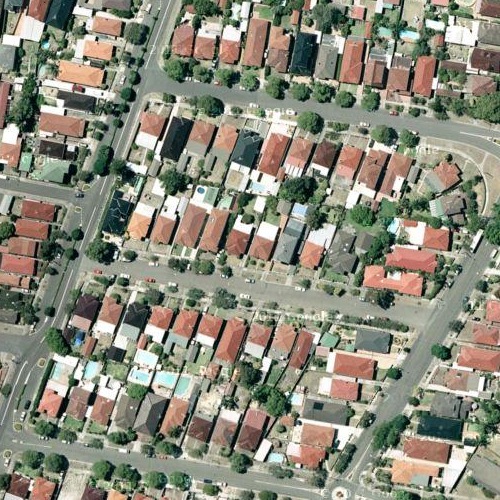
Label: sydney